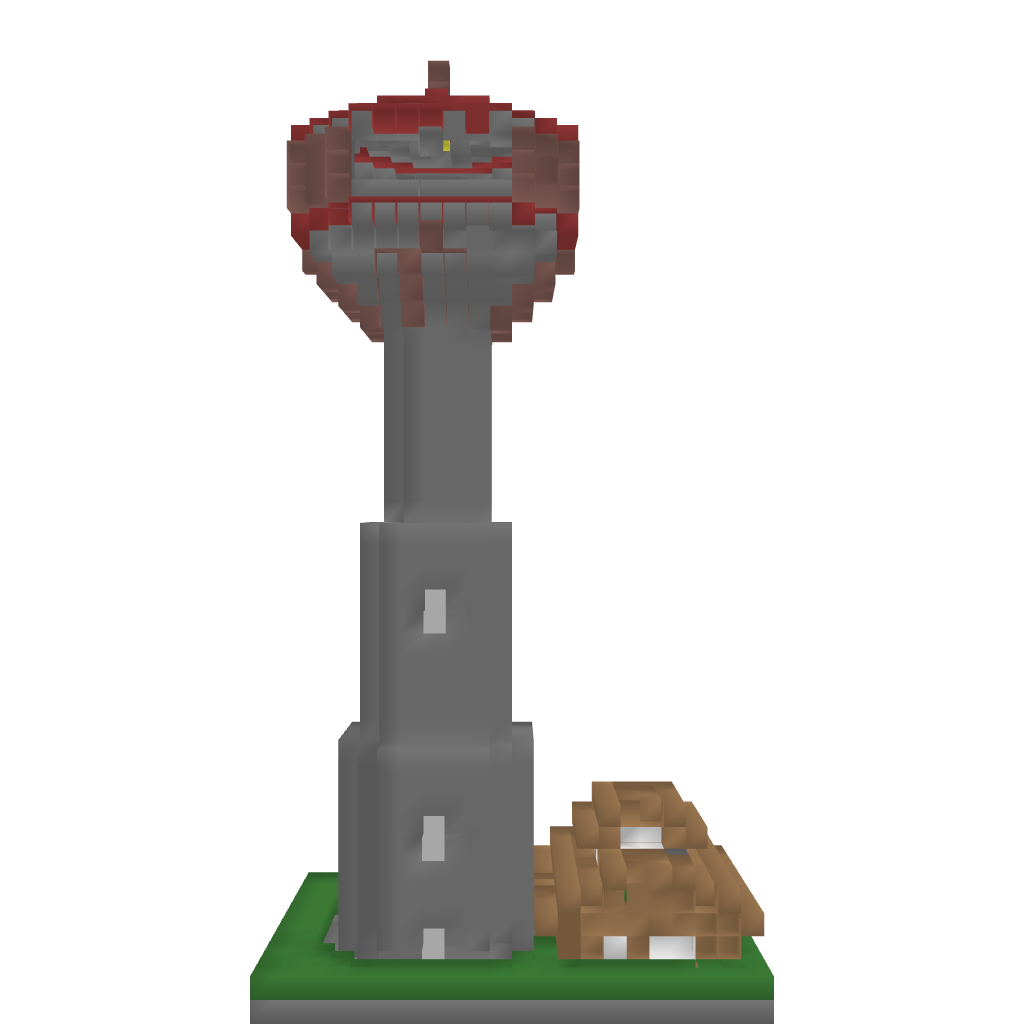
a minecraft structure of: Lighthouse With Keeper's Home bad low quality